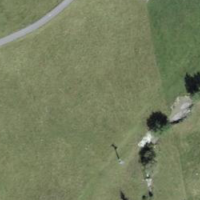
EUNIS habitat code: 23
Species observed at this site:
Plantago media